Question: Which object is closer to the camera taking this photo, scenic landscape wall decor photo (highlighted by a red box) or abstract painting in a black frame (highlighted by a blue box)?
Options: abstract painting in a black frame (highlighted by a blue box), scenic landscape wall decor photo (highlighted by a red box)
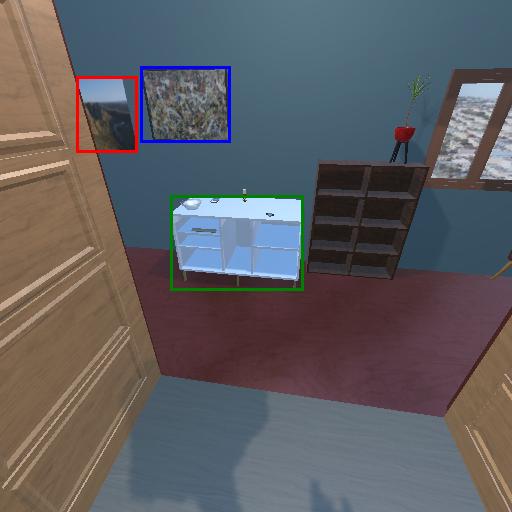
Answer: abstract painting in a black frame (highlighted by a blue box)